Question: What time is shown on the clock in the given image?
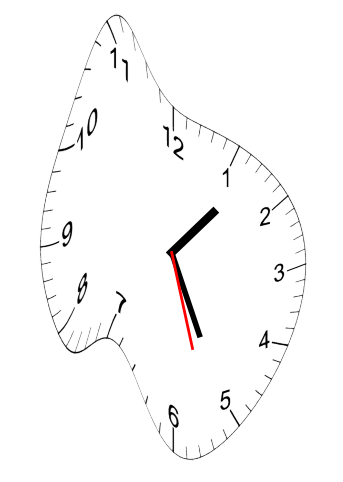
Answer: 01:25:27